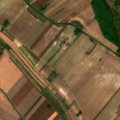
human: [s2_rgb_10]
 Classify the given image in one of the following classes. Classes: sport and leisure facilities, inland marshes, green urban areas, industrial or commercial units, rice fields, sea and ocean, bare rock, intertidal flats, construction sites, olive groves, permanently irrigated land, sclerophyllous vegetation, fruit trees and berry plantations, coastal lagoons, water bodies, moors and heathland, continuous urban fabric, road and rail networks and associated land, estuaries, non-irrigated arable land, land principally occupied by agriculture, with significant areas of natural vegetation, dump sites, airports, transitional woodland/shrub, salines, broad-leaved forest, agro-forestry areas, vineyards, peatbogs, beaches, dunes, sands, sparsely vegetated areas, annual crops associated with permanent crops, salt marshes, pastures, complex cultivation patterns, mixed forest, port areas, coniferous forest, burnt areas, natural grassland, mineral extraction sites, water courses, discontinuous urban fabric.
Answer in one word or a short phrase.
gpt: non-irrigated arable land, pastures, broad-leaved forest, transitional woodland/shrub